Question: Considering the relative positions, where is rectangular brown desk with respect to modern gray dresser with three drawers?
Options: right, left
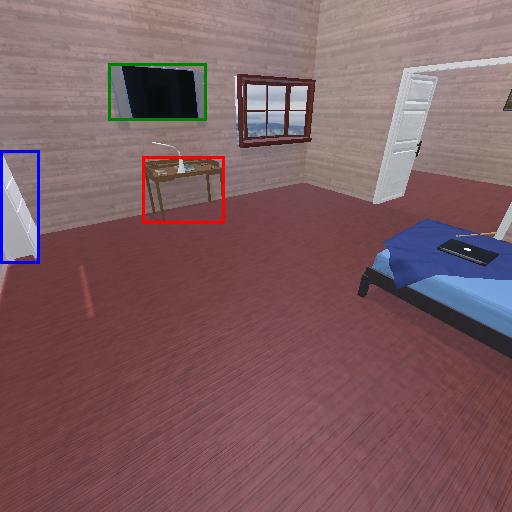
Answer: right